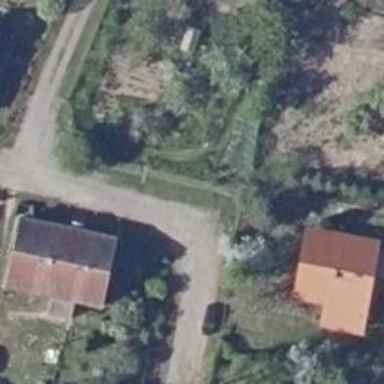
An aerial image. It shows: Residential road with concrete lanes.